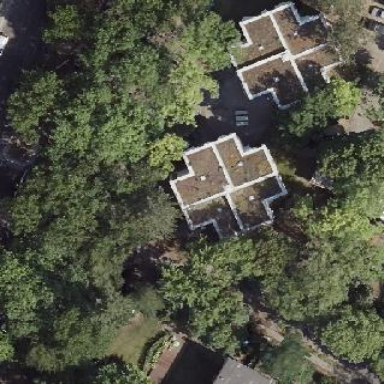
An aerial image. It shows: Dormitory building with flat roof.